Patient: sex F, age 48
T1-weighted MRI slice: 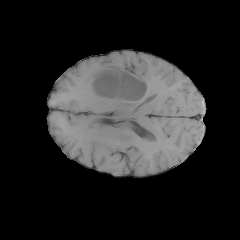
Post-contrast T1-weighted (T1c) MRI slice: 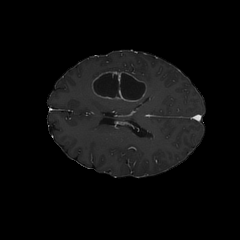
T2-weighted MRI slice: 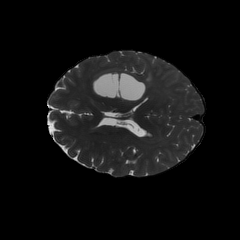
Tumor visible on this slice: yes
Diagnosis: Glioblastoma, IDH-wildtype
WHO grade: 4